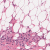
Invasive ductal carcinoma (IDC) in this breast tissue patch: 0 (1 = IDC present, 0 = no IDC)